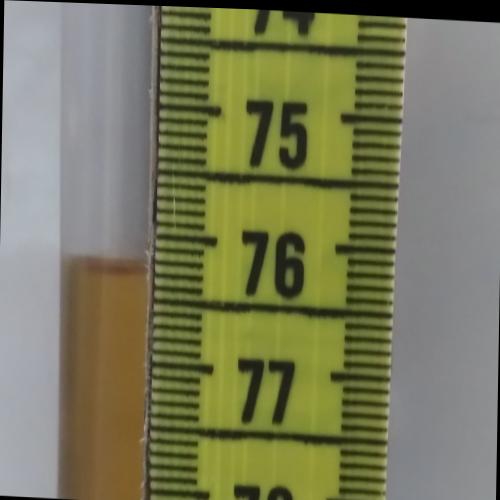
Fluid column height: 76.3 cm